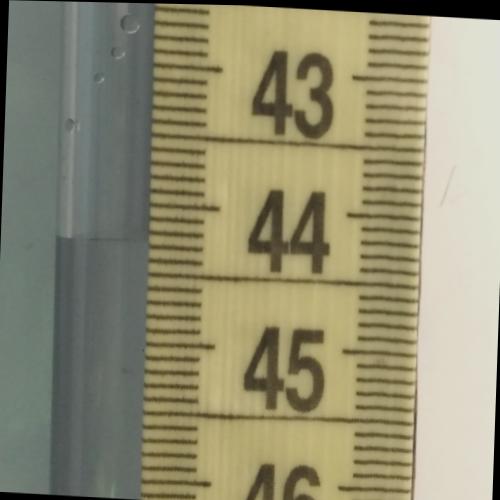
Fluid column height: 44.3 cm